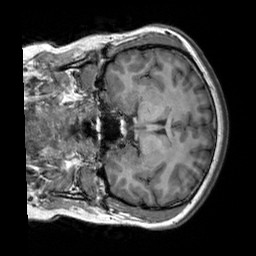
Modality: T1w
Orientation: coronal
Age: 29
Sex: female
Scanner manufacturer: siemens
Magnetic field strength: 3 T
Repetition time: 2.3 s
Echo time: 0.00303 s